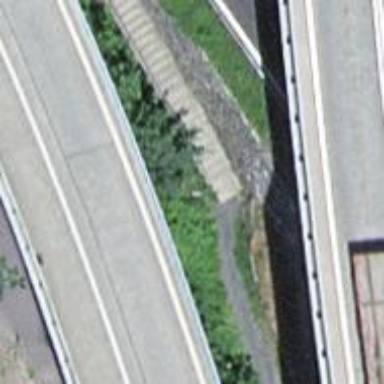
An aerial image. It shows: Set of steps on the road.